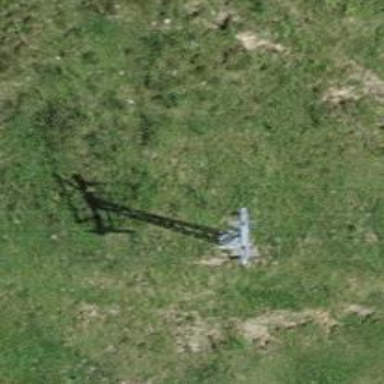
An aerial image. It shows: Pylon for aerialway.